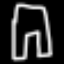
Label: pants